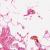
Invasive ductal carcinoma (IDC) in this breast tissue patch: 0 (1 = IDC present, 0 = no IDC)